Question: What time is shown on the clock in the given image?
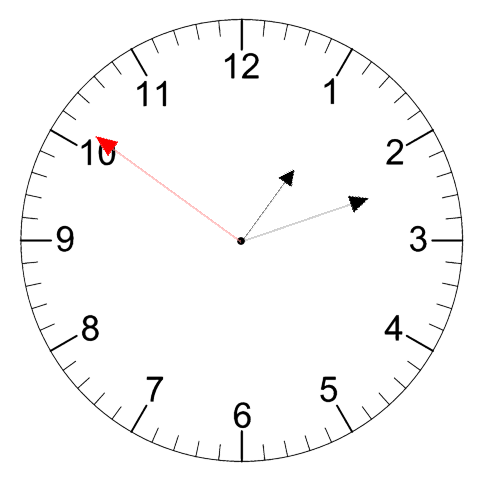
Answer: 01:11:51